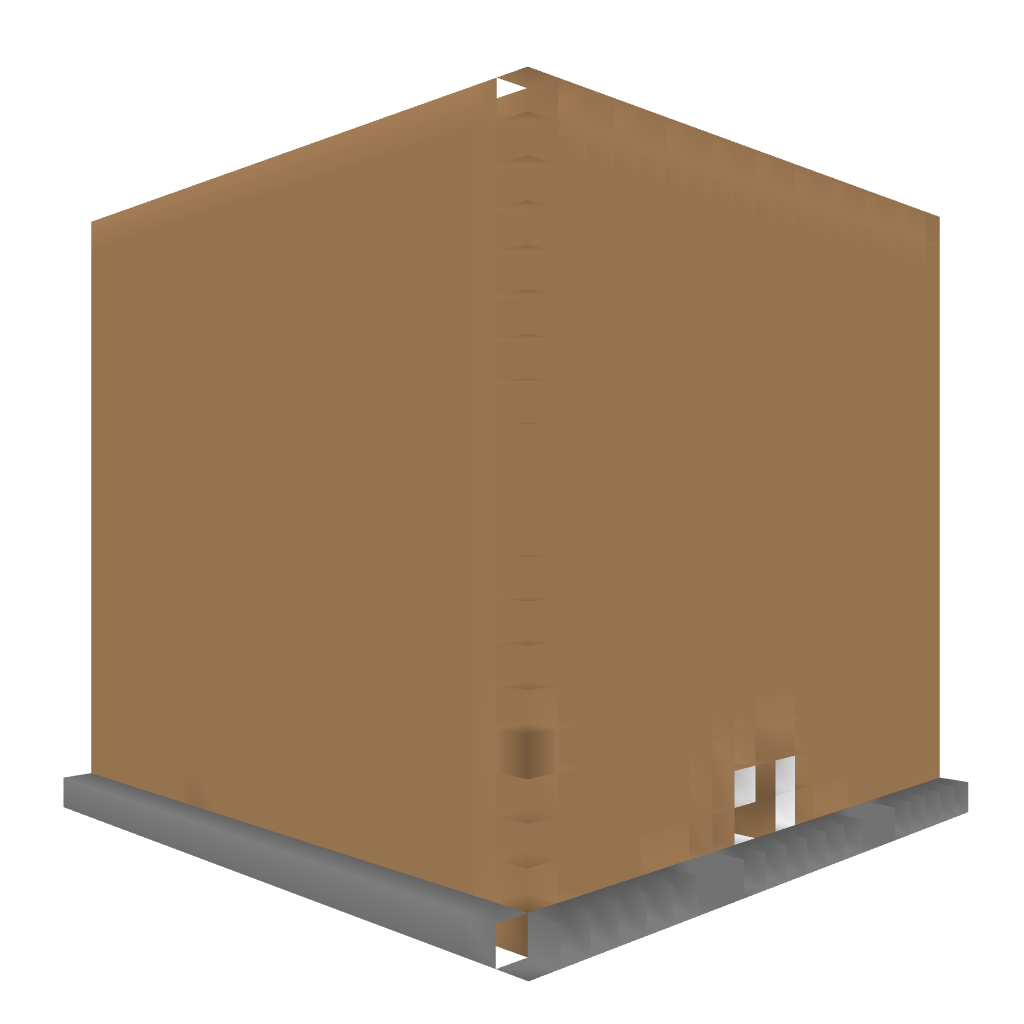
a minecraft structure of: My House By niero bad low quality